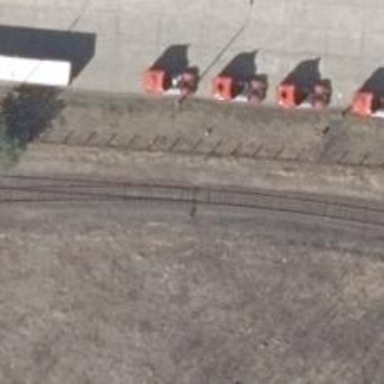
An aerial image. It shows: Railway switch.